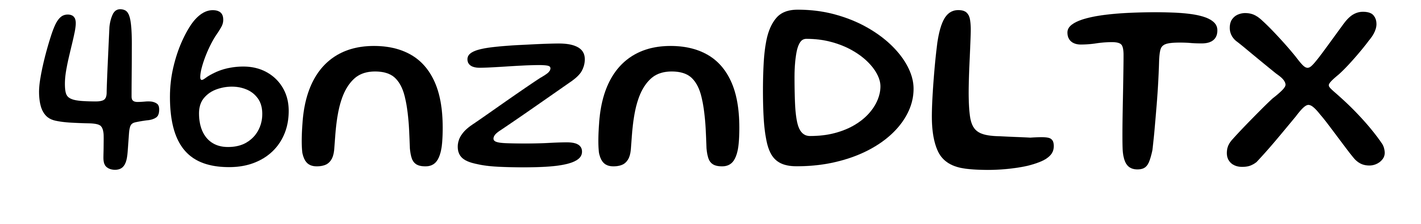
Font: Gluten_Regular